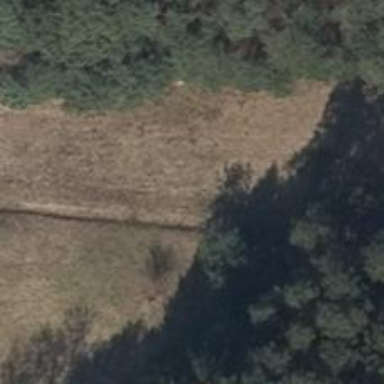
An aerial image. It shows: Hunting stand.